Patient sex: M
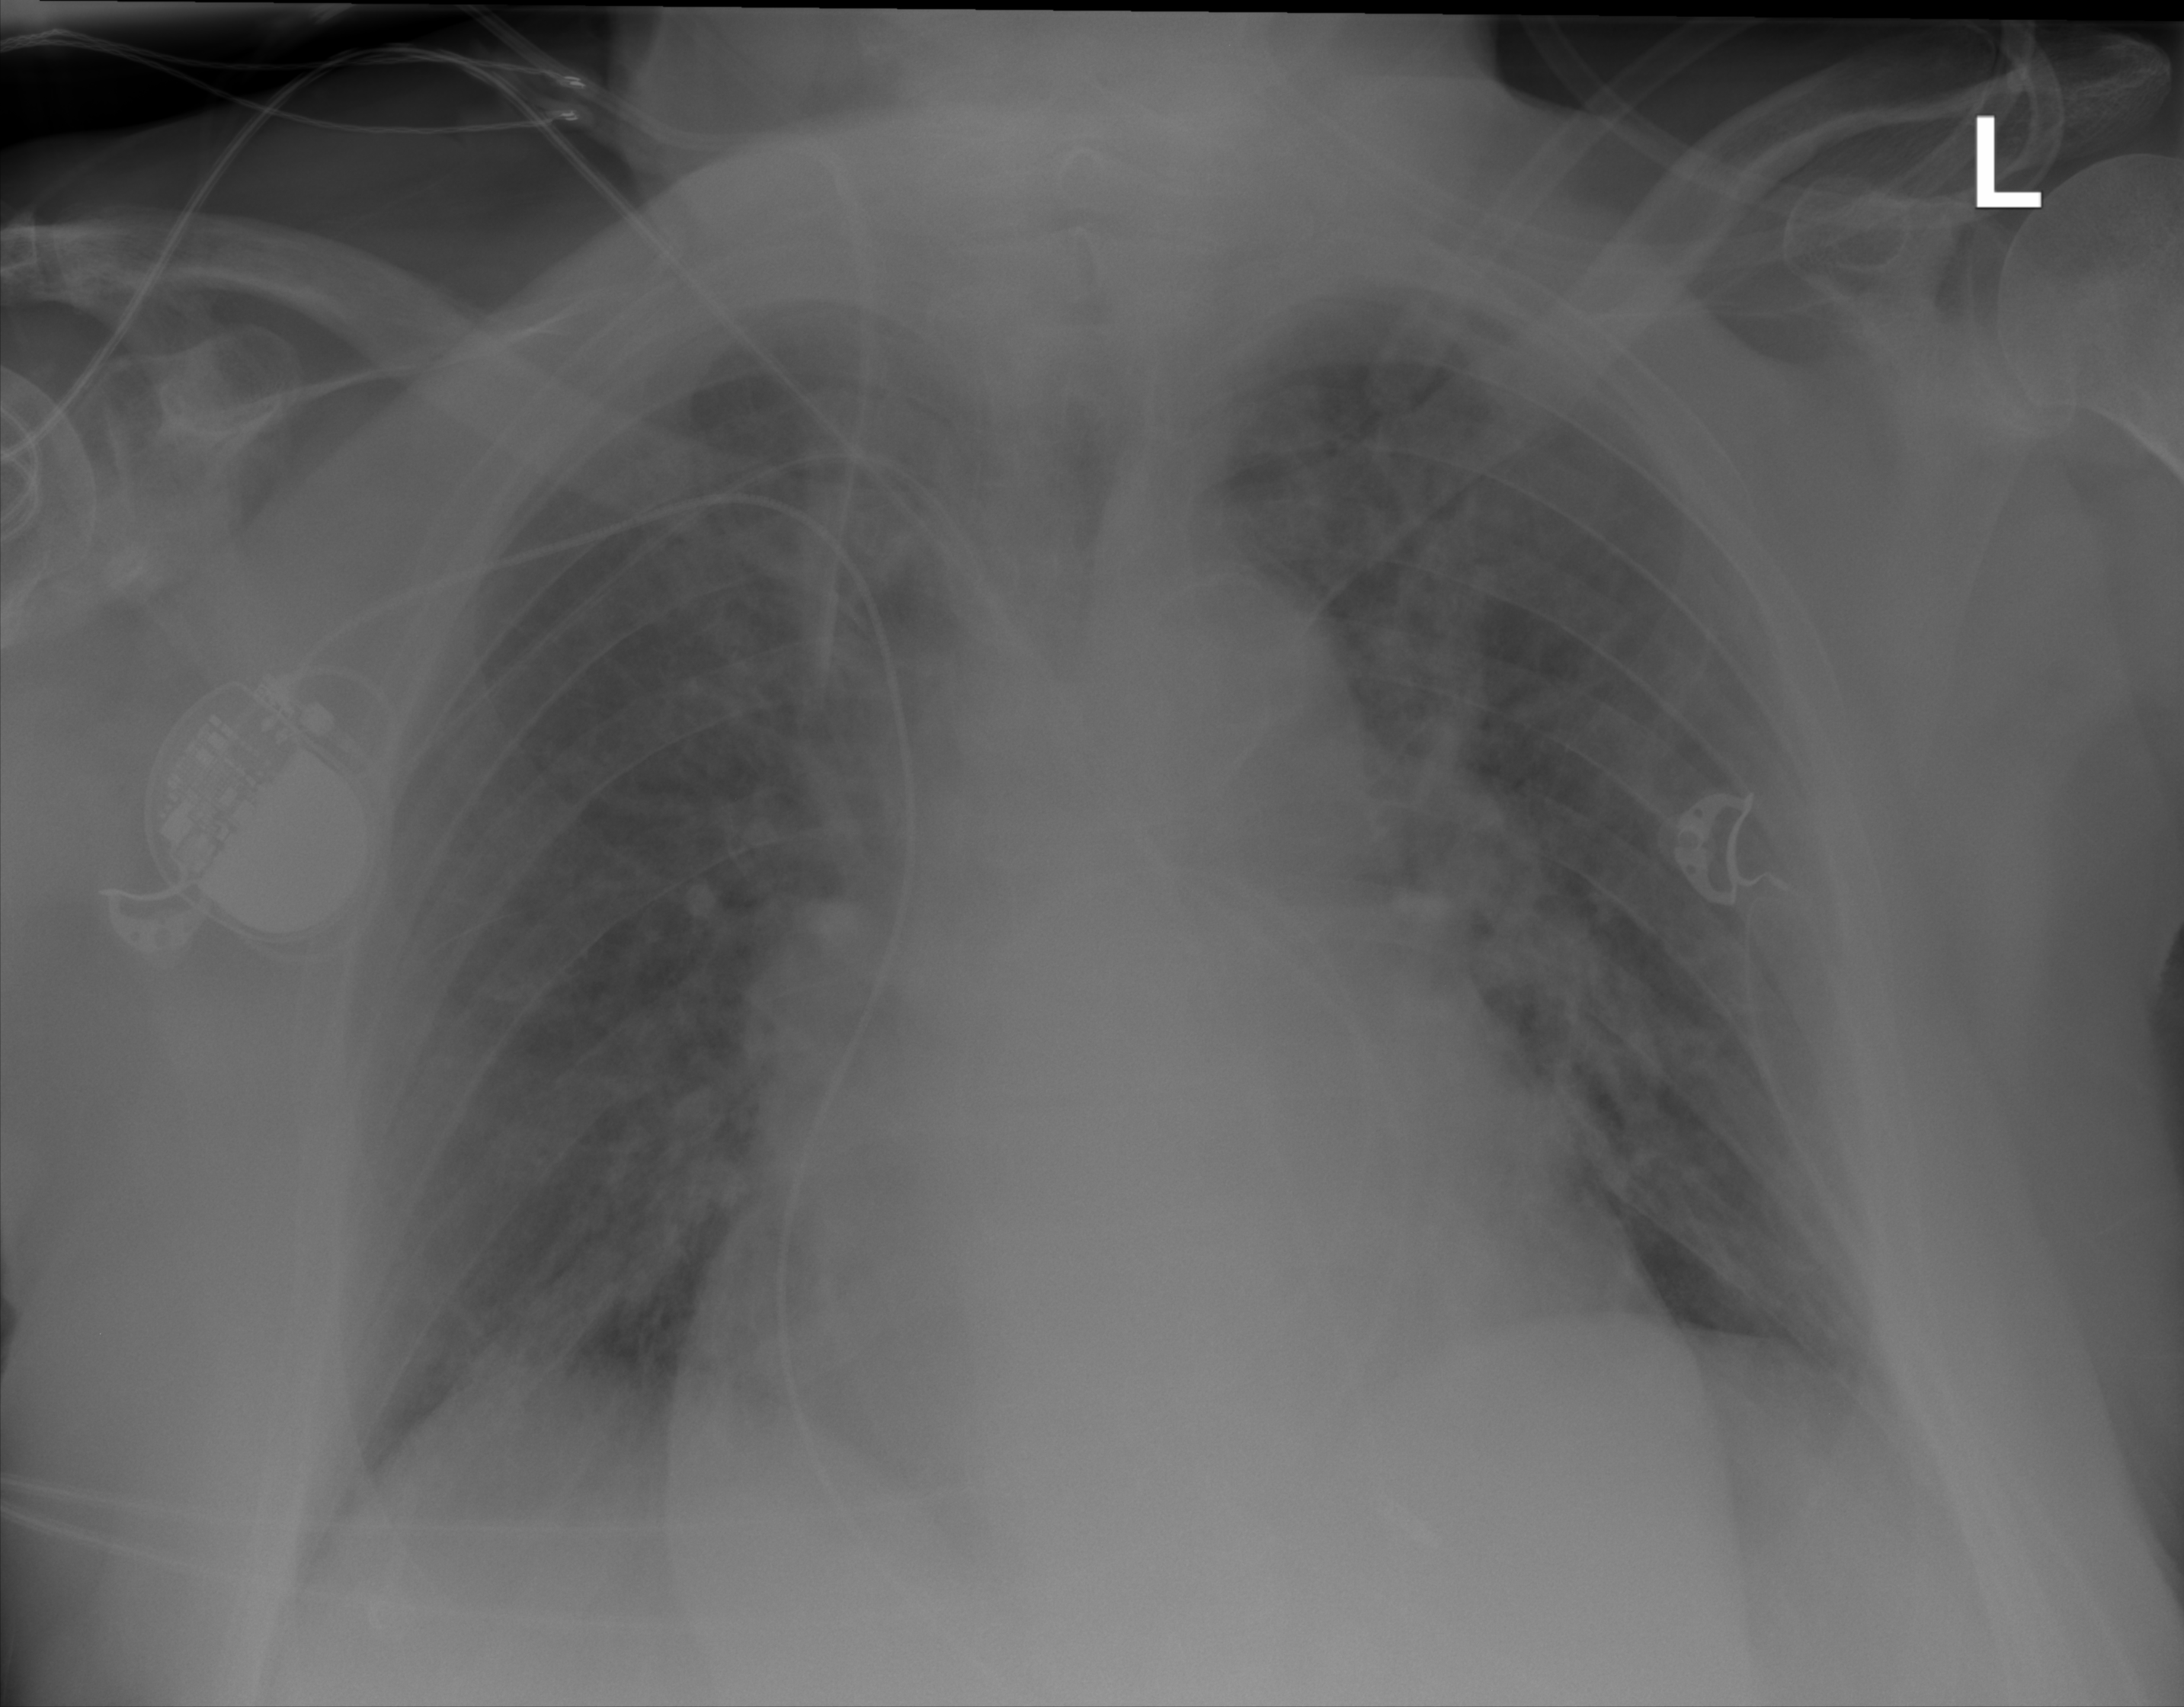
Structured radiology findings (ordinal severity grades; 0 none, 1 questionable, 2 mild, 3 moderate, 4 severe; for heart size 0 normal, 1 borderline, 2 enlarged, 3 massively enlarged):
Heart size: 2
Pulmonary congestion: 2
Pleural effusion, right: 2
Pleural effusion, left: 2
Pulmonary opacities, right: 0
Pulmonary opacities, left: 0
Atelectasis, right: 0
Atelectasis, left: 0